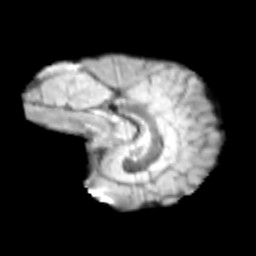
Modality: T2w
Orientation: sagittal
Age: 10
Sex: female
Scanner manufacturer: siemens
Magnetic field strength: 3 T
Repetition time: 3.8 s
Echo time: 0.07 s